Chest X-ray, PA view. Patient: 49 years old, sex F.
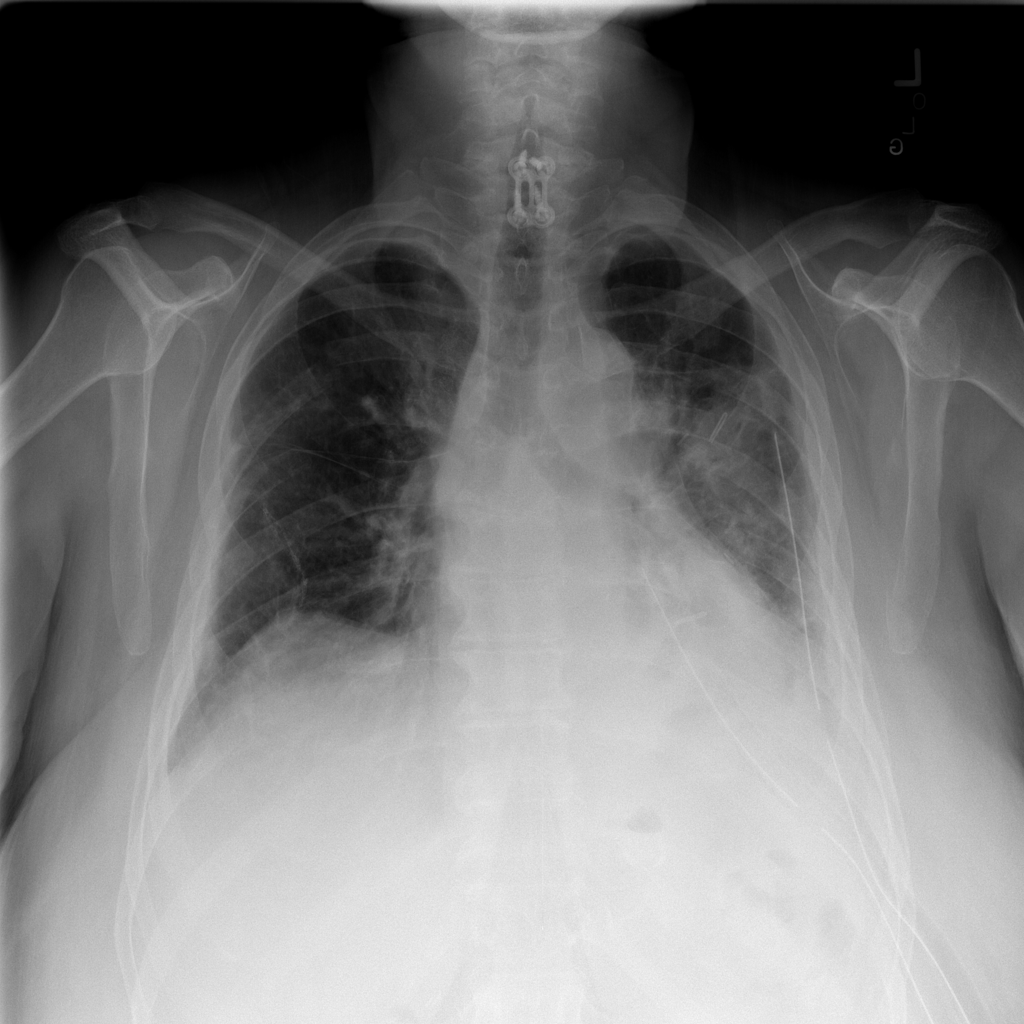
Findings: No Finding